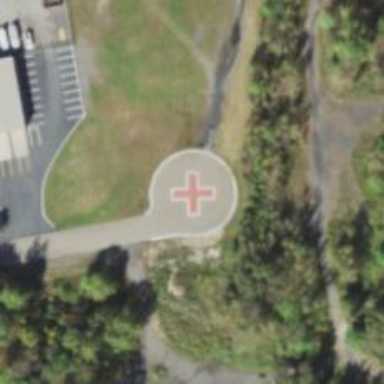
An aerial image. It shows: Image showing helipad at airport.